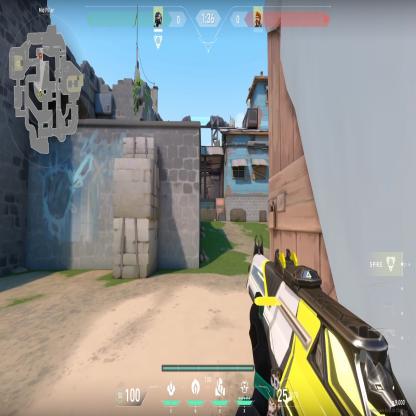
Label: enemy